Aerial crown-view tile of a tropical tree (Barro Colorado Island, Panama), acquired 20240918:
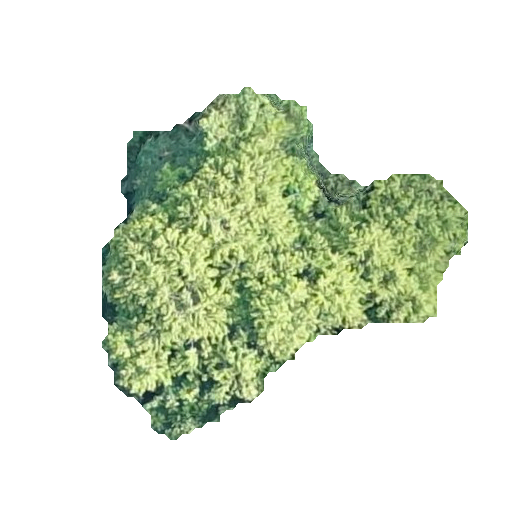
Species: Luehea seemannii
GBIF accepted scientific name: Luehea seemannii
Crown area: 121.029 m²